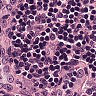
Metastatic tissue present: no